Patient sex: M
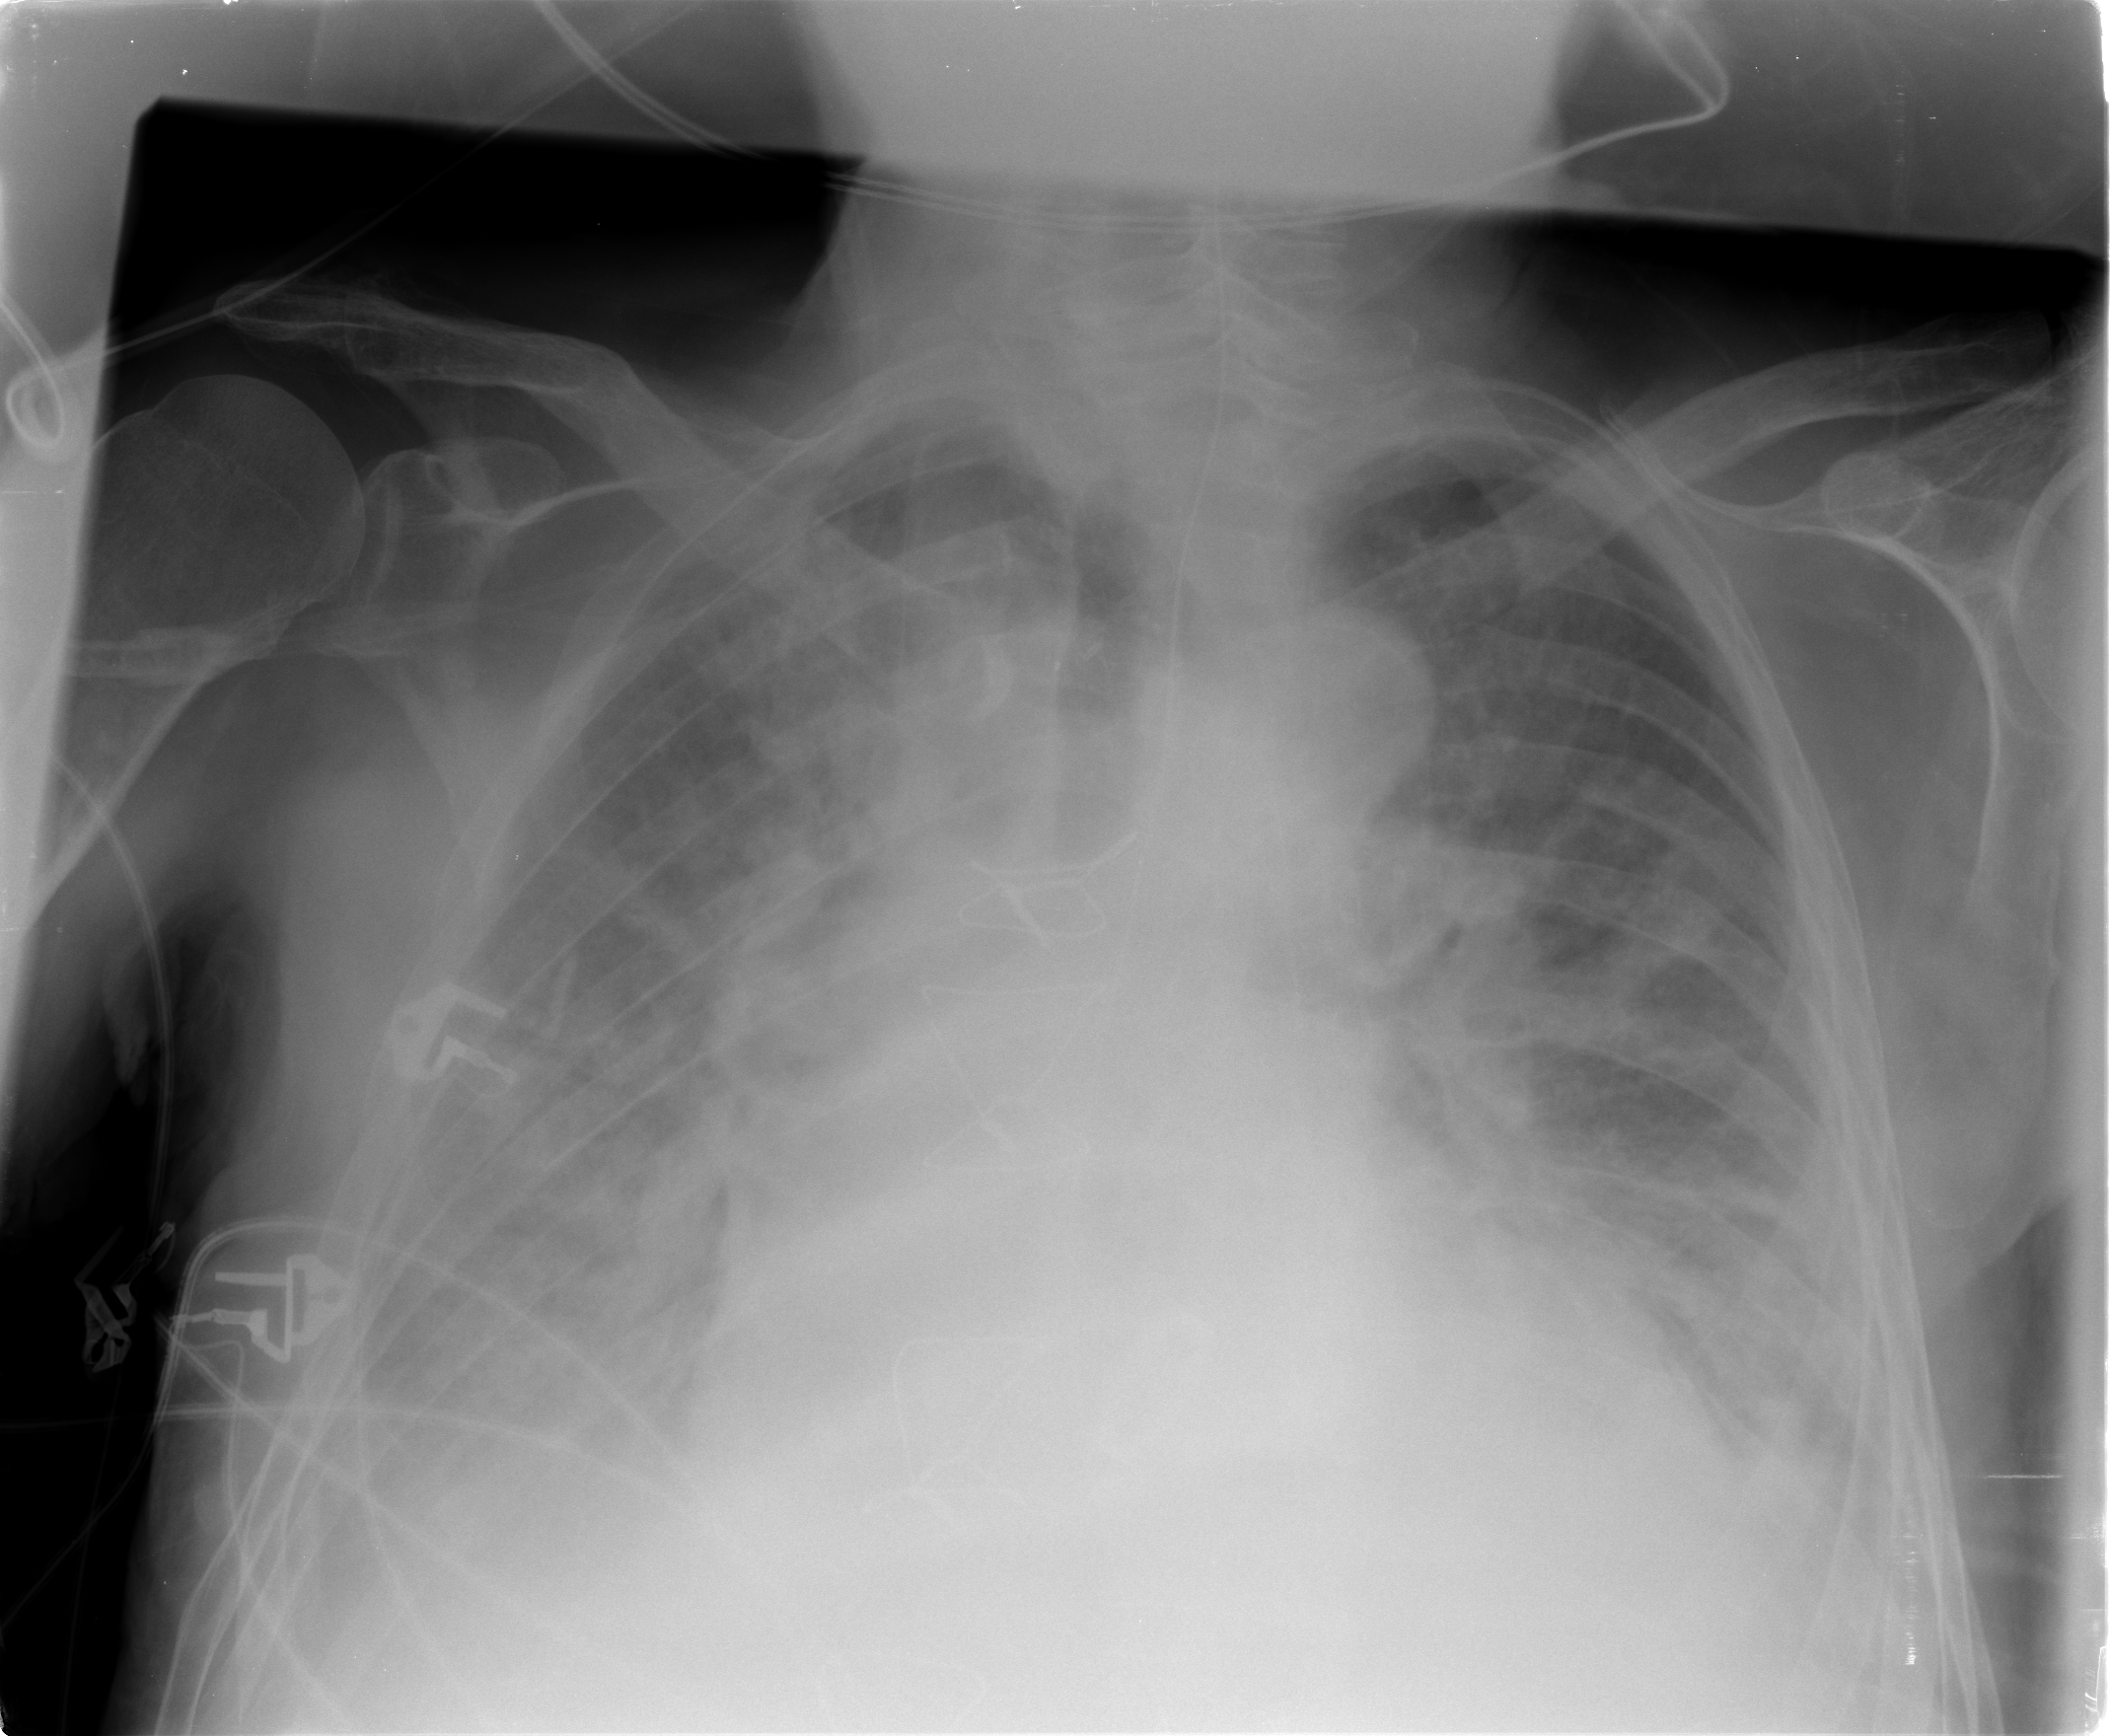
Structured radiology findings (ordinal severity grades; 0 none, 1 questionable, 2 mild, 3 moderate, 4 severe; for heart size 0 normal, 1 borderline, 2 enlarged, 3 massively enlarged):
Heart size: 3
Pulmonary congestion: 3
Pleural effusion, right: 3
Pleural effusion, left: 3
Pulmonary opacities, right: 4
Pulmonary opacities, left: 2
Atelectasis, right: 3
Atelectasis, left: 2